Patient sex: M
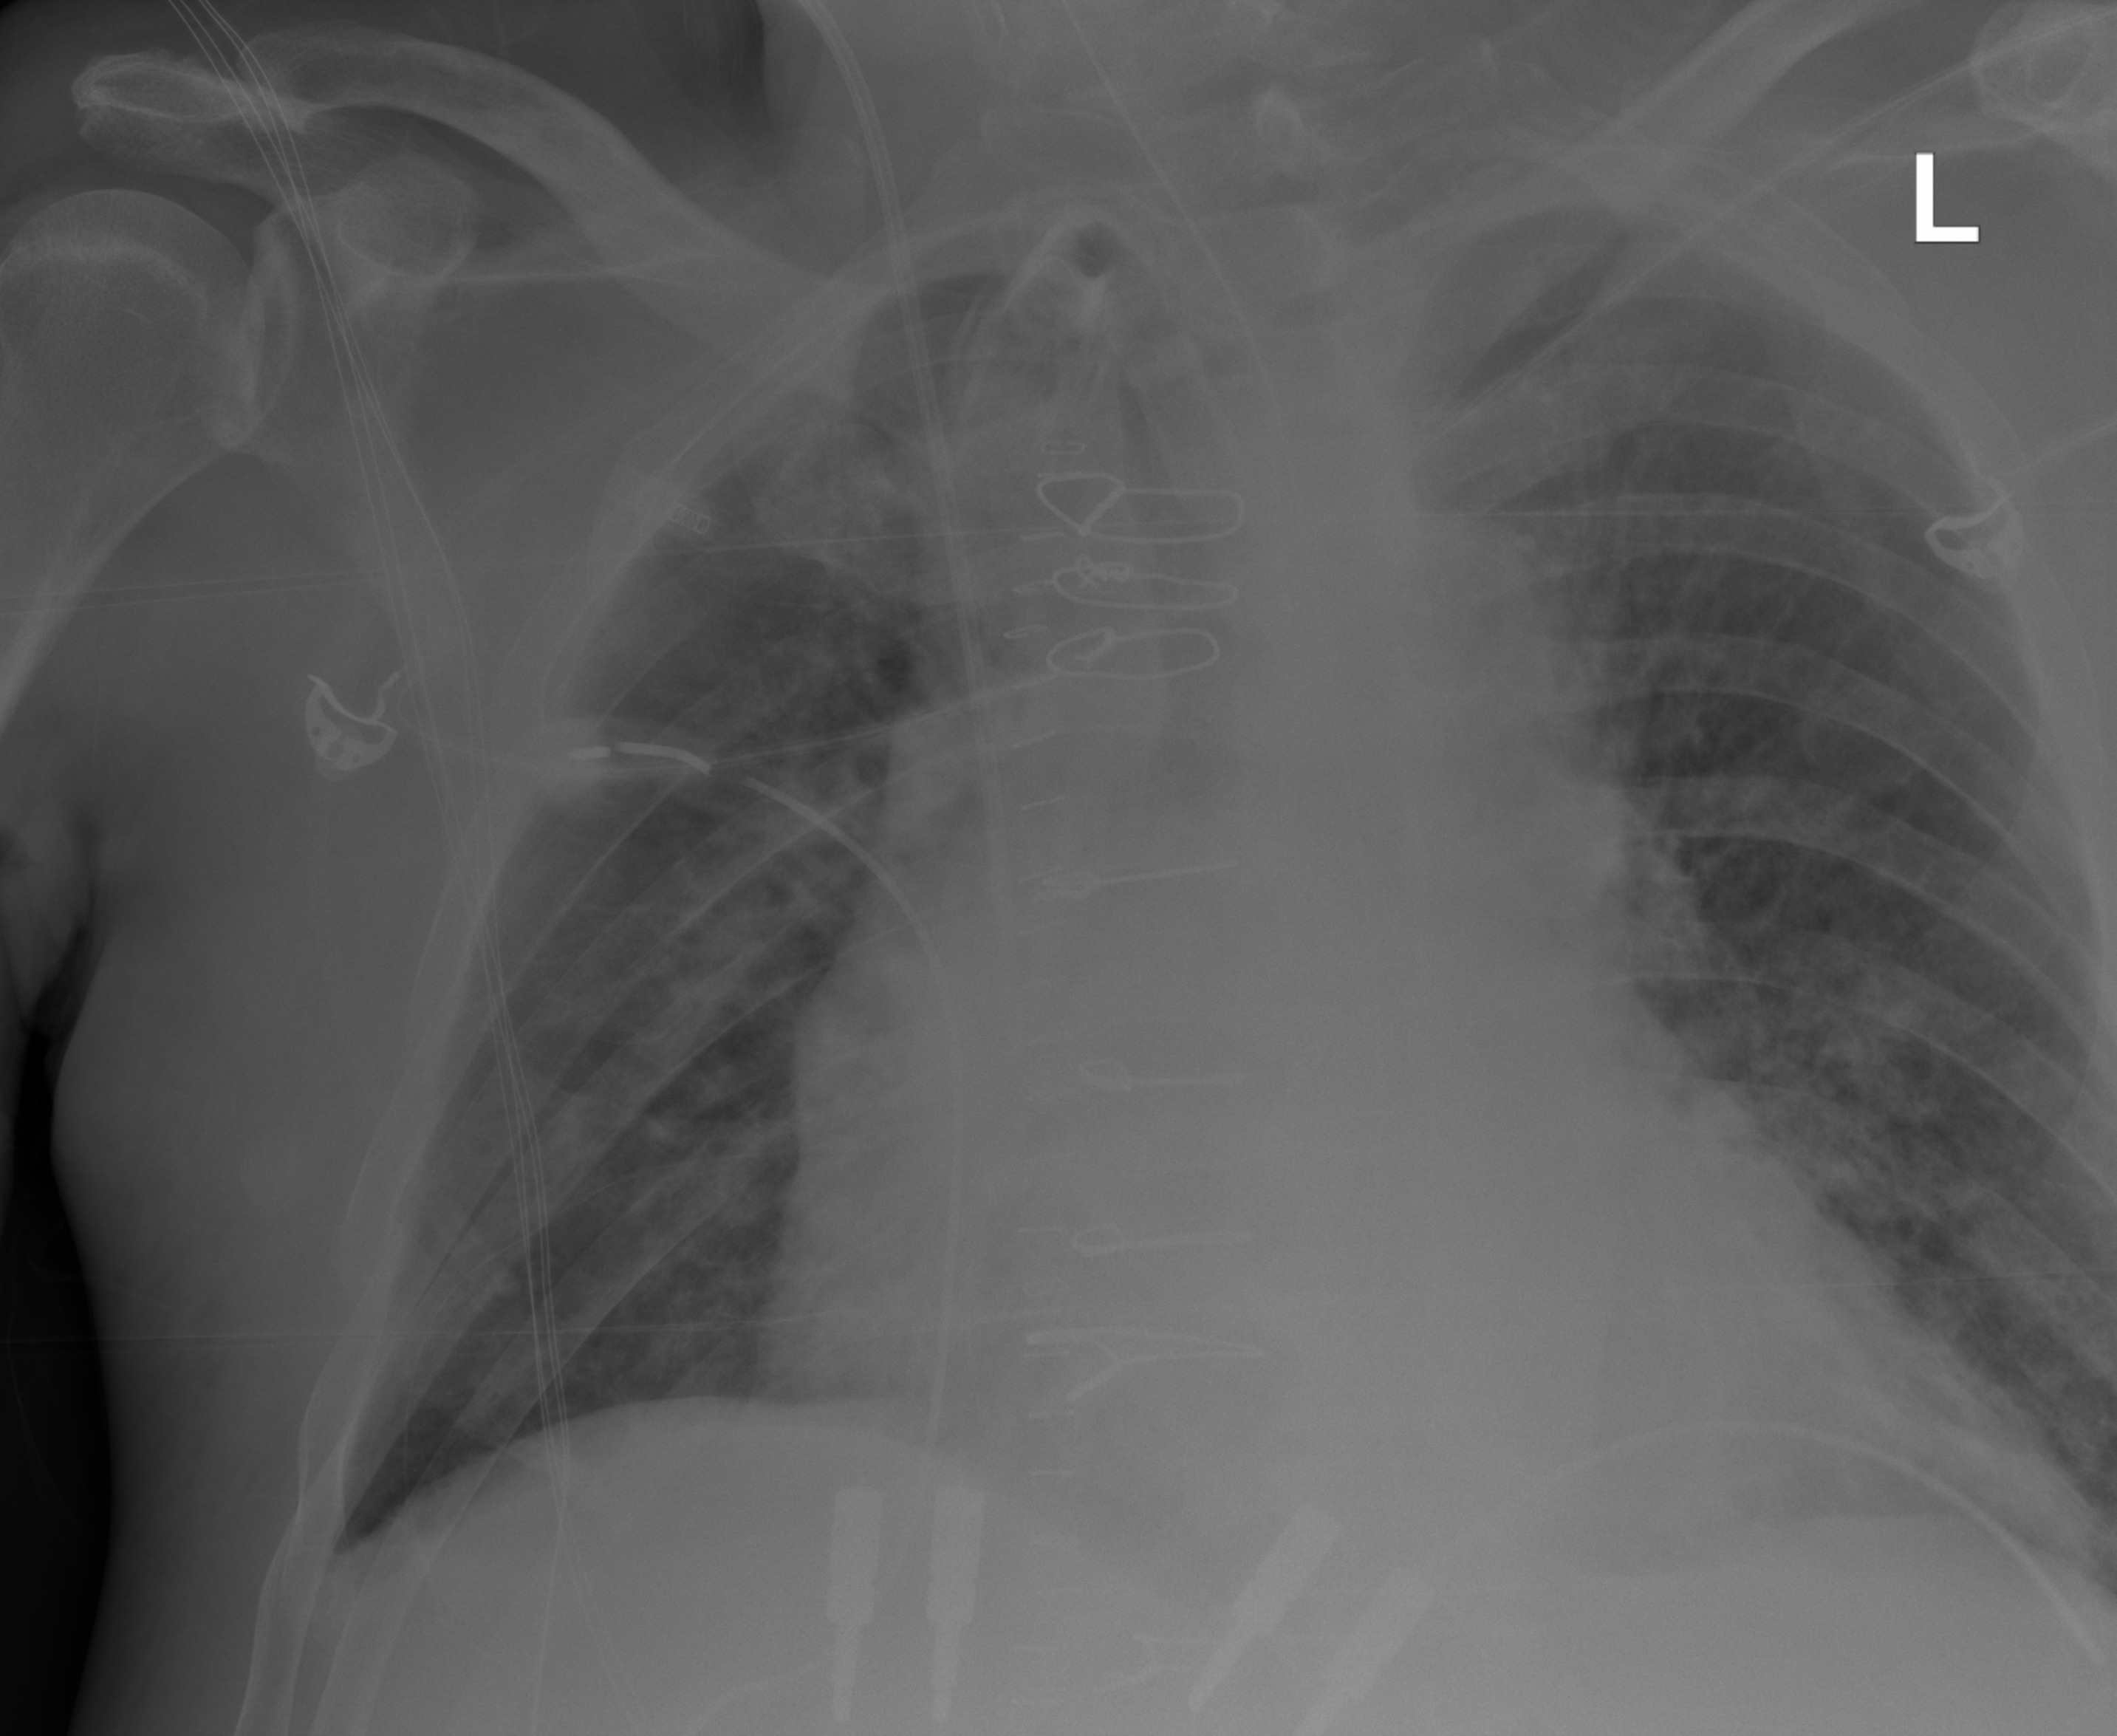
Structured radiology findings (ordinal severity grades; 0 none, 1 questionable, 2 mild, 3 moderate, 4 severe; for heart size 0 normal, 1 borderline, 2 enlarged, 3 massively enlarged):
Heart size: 2
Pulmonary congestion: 2
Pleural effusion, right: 0
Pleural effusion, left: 0
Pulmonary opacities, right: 0
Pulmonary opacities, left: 2
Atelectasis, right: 0
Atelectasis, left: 0